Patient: sex M, age 65
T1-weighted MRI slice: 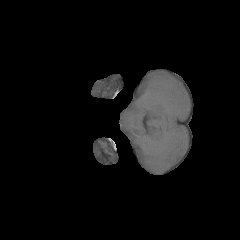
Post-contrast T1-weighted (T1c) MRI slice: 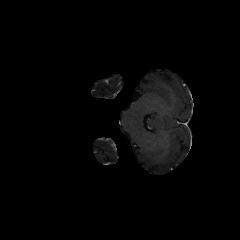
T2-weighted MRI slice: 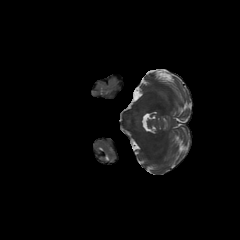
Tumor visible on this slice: no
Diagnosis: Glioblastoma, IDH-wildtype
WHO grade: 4